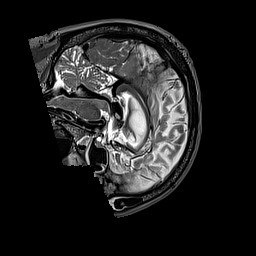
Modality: T2w
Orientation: sagittal
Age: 67
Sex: male
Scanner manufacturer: siemens
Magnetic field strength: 3 T
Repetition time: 3.2 s
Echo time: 0.567 s